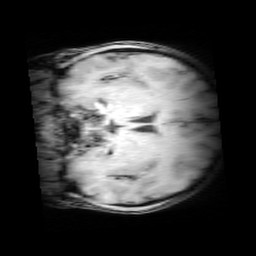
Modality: MP2RAGE
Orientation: coronal
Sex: male
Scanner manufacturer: siemens
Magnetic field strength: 3 T
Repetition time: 5 s
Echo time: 0.00368 s